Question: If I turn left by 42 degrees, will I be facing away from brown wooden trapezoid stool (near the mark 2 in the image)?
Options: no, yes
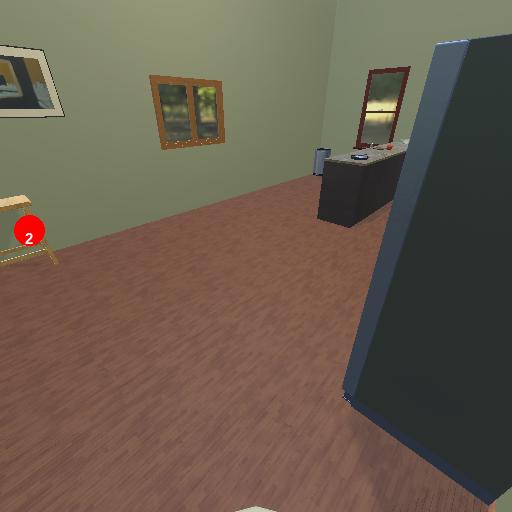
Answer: no